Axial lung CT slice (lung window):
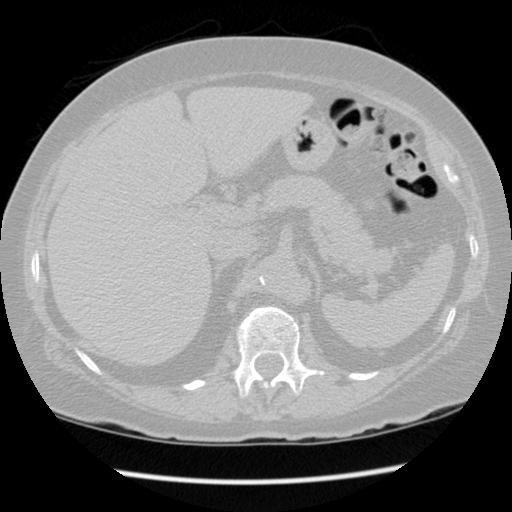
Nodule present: no